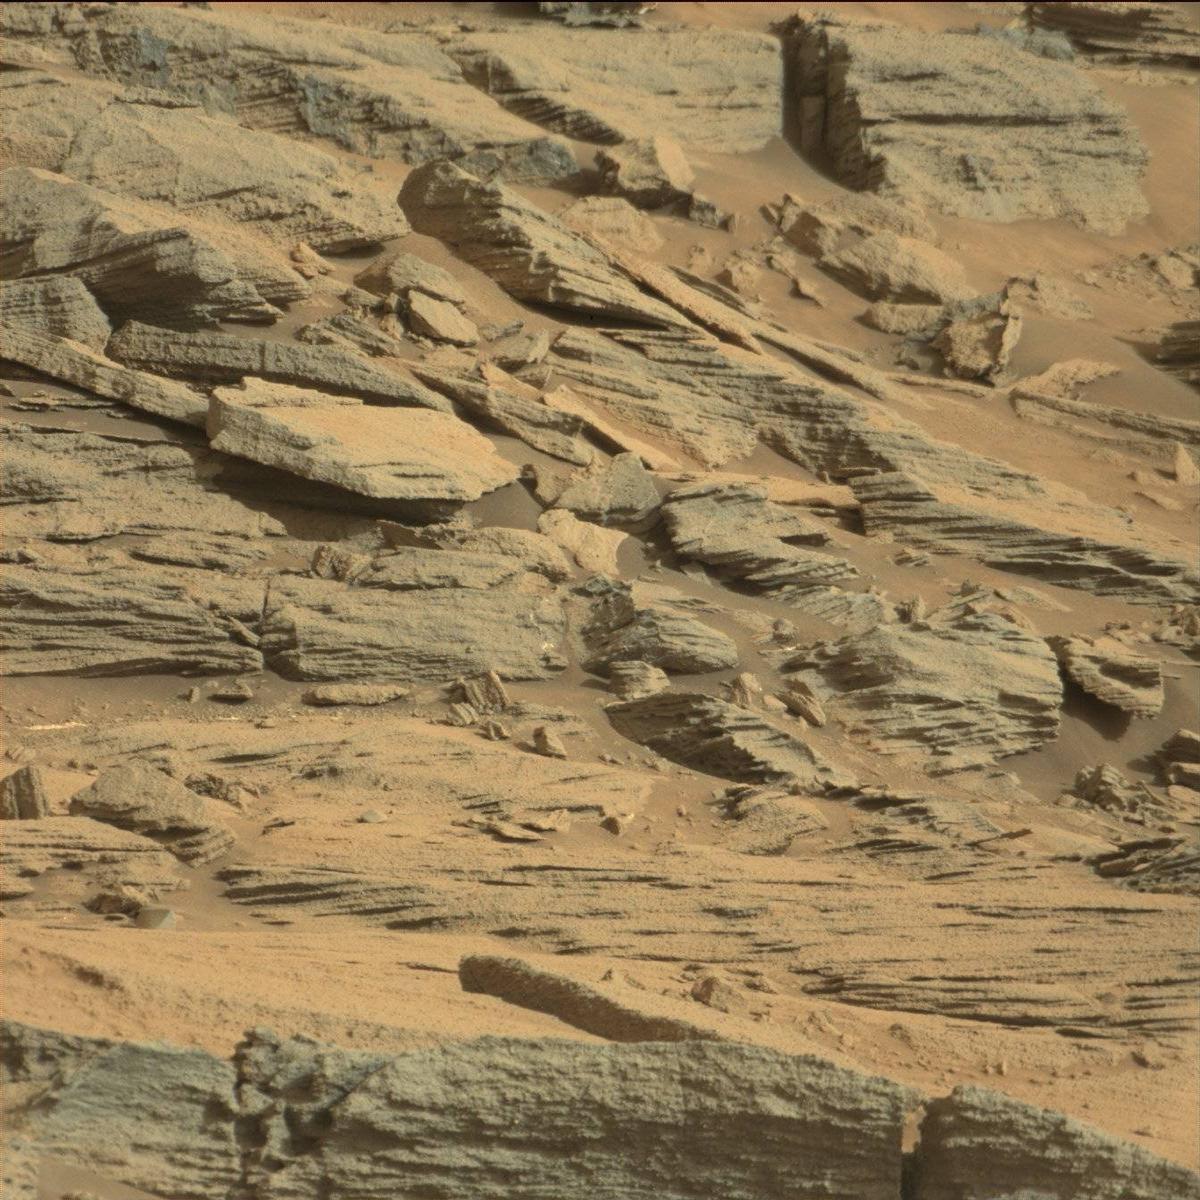
Terrain classes present: Bedrock, Sand / Soil